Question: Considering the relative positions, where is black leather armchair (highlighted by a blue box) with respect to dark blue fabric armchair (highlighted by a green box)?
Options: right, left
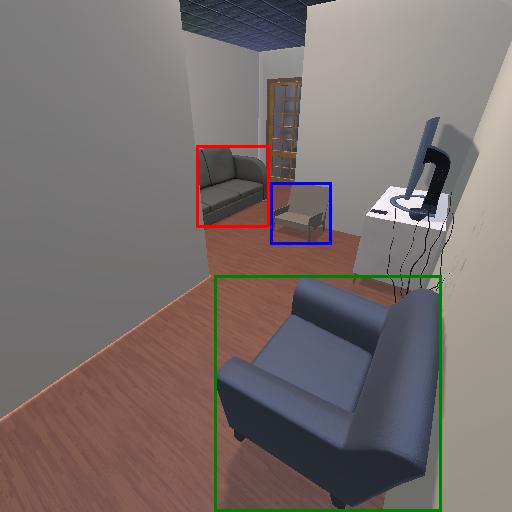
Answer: right